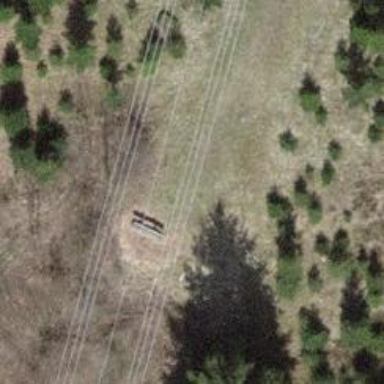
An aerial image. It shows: Bench for seating.